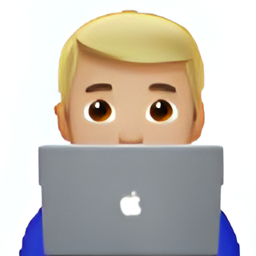
Name: male technologist type 3
Emoji: 👨🏼‍💻
Group: People & Body
Sub-group: person-role